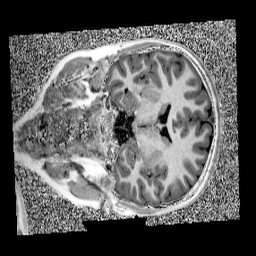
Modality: UNIT1
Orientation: coronal
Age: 11
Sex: female
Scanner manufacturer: siemens
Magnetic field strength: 3 T
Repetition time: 4 s
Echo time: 0.00299 s